Interaction volume radius: 5 \u00c5
Interaction volume height: 20 \u00c5
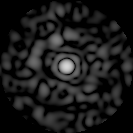
Disorder parameter: 0.7923